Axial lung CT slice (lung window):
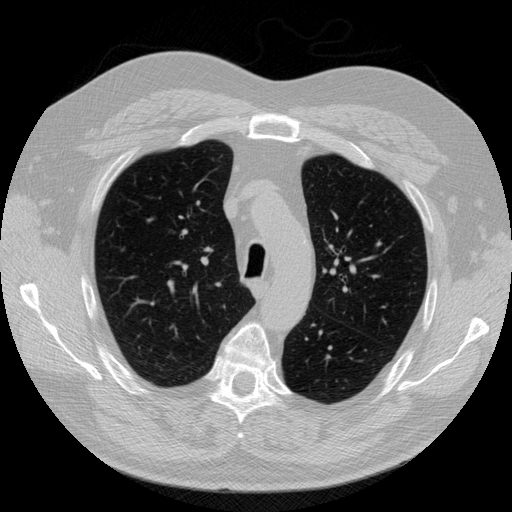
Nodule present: no